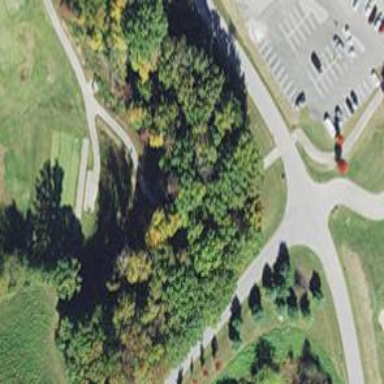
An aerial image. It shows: Path for both roads and golfers.